Field crop: maize
Growth stage: 2
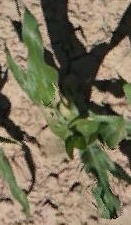
Species: maize